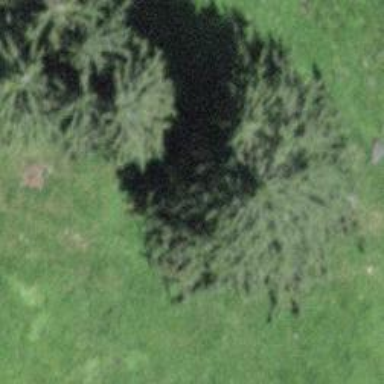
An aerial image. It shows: Beautiful tree in nature.